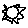
Label: sun